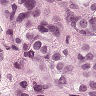
Metastatic tissue present: yes